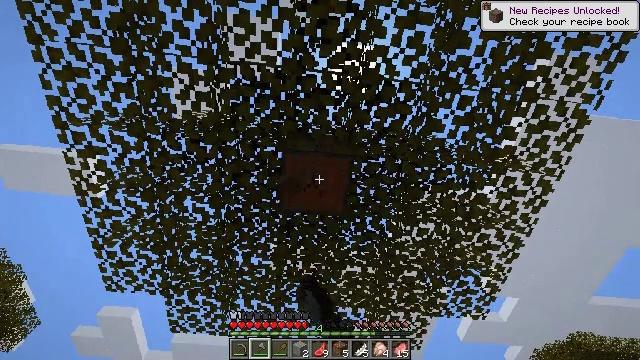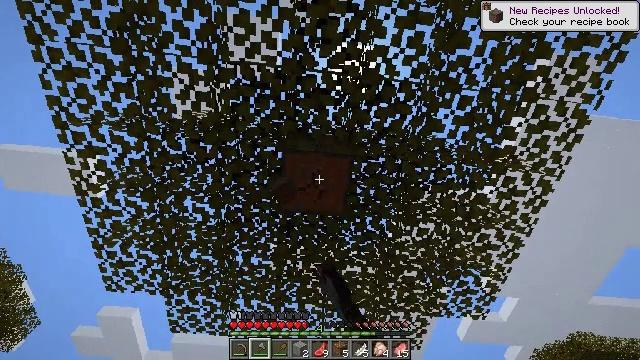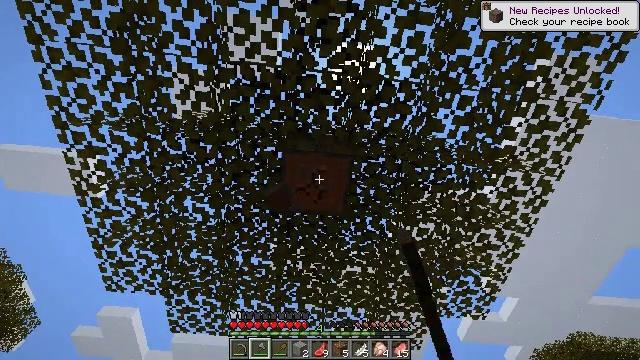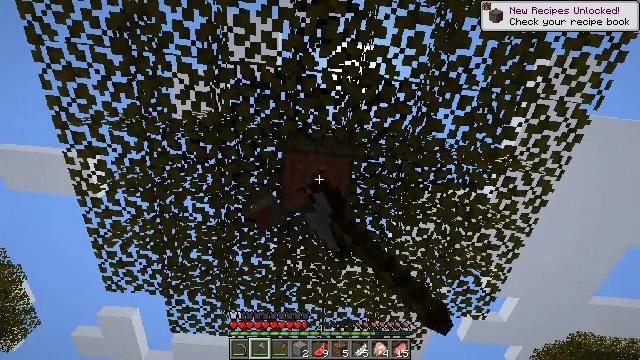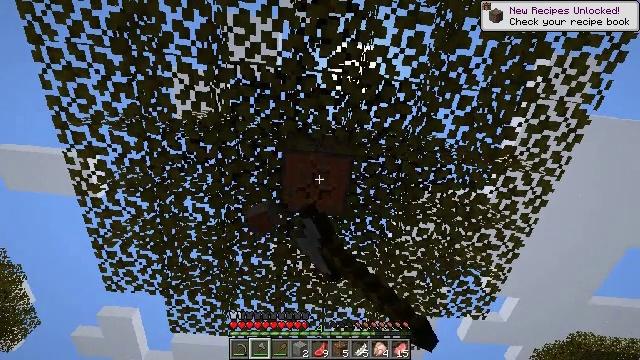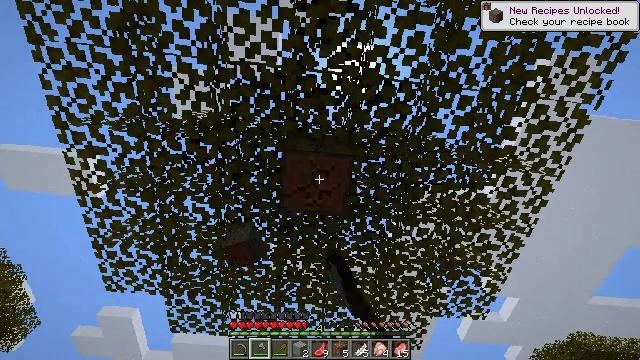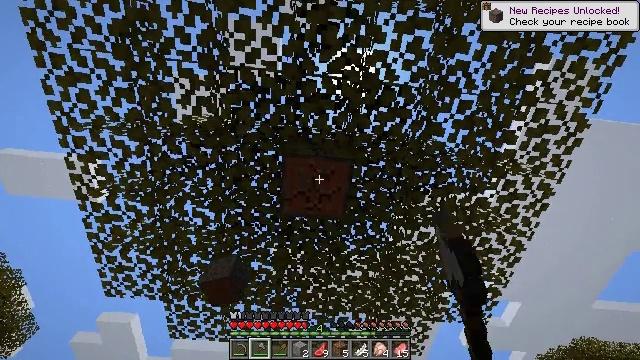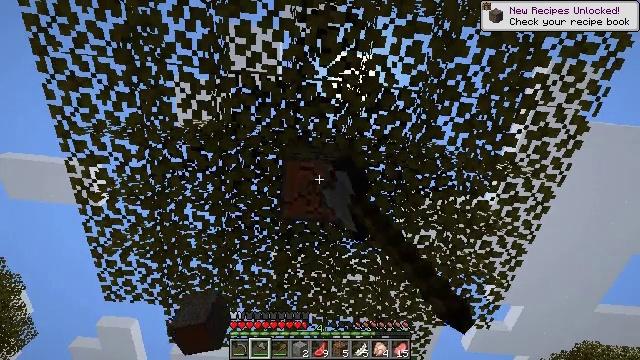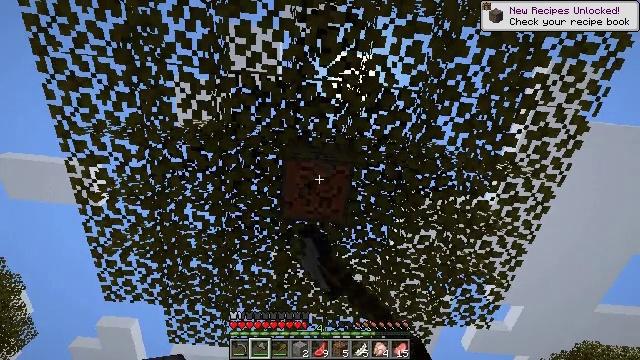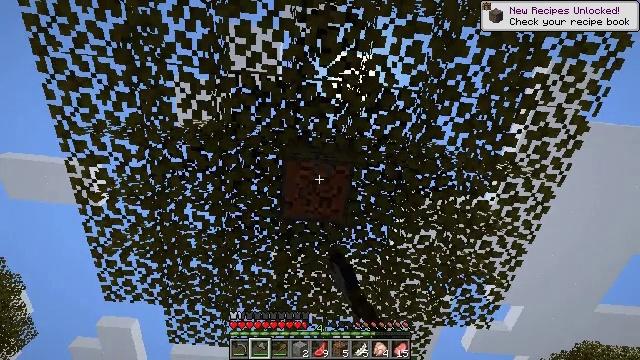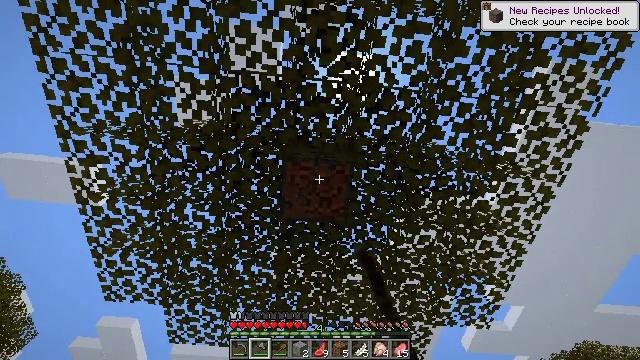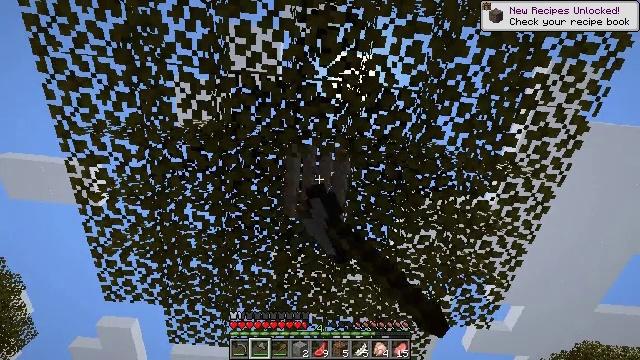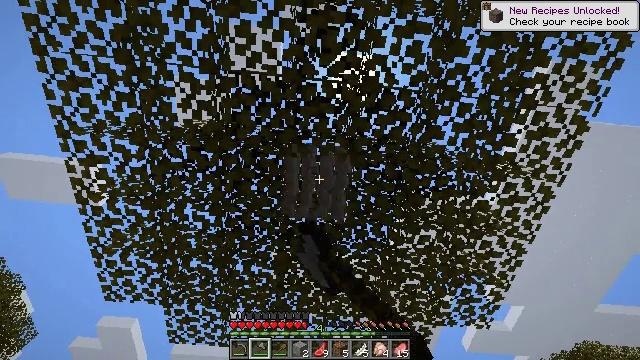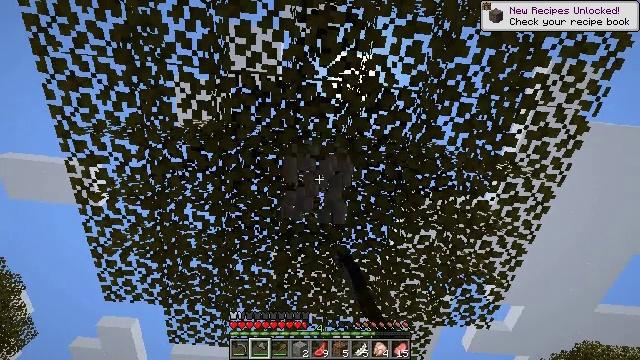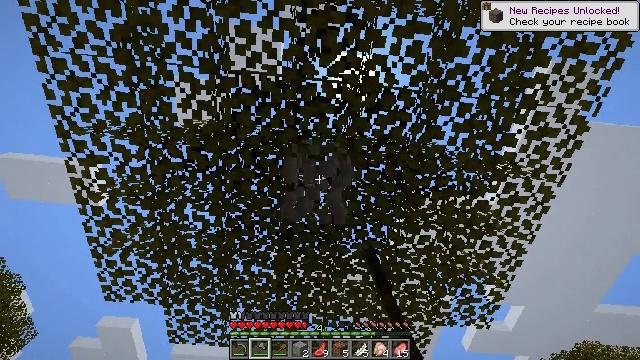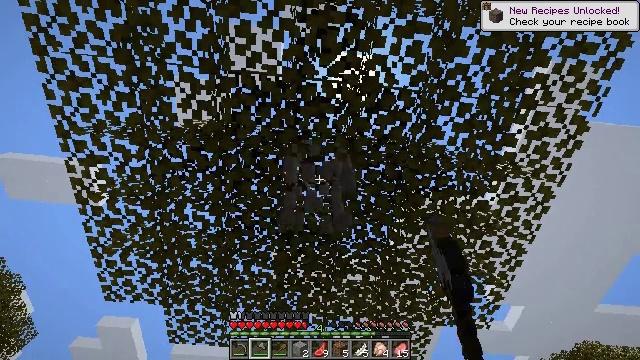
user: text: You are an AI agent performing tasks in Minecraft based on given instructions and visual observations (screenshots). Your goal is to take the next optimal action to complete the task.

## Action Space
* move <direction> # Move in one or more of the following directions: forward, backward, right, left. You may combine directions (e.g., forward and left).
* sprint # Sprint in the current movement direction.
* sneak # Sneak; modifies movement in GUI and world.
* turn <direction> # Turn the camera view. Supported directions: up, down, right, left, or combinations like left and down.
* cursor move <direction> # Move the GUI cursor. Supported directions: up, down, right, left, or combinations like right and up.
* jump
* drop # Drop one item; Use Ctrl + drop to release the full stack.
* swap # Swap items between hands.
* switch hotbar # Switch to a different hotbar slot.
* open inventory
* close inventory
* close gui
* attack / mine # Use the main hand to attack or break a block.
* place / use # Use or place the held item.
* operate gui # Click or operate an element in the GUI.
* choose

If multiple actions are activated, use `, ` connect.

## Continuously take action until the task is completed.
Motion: motion action
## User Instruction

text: Collect acacia logs by breaking the tree.
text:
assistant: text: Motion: attack / mine
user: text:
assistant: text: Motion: attack / mine
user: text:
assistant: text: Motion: attack / mine
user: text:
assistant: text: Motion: attack / mine
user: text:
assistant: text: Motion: attack / mine
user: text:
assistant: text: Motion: attack / mine
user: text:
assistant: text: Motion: attack / mine
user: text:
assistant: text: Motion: attack / mine
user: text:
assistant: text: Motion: attack / mine
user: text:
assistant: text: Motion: attack / mine
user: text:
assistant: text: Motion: attack / mine
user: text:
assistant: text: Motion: attack / mine
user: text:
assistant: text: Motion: attack / mine
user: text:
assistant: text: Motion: attack / mine
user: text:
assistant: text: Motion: attack / mine
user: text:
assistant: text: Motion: attack / mine
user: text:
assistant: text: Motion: turn down, attack / mine
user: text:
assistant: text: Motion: turn left and down
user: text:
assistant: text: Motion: turn left and down
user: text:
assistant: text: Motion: turn right and down, attack / mine
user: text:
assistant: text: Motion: turn right and down, attack / mine
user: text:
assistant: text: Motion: turn down, attack / mine
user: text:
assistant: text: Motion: attack / mine
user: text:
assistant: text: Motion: attack / mine
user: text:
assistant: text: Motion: attack / mine
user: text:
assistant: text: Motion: attack / mine
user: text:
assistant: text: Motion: attack / mine
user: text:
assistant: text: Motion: attack / mine
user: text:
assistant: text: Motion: attack / mine
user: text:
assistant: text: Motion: attack / mine